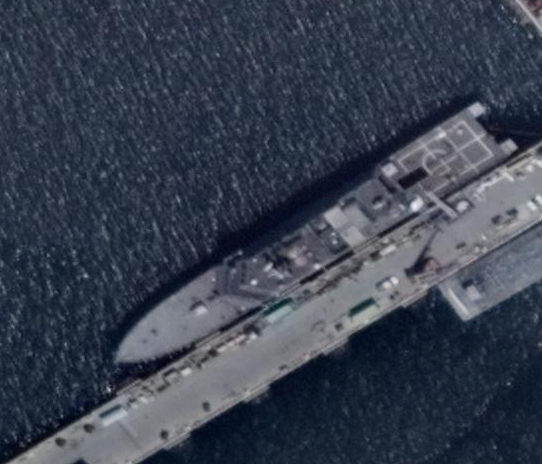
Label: Freedom-class_combat_ship